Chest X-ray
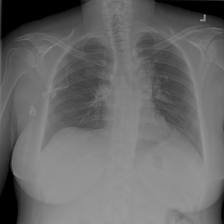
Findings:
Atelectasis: negative
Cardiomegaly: negative
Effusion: negative
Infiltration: positive
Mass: negative
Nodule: negative
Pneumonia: negative
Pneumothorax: negative
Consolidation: negative
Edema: negative
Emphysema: negative
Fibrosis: negative
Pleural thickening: negative
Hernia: negative